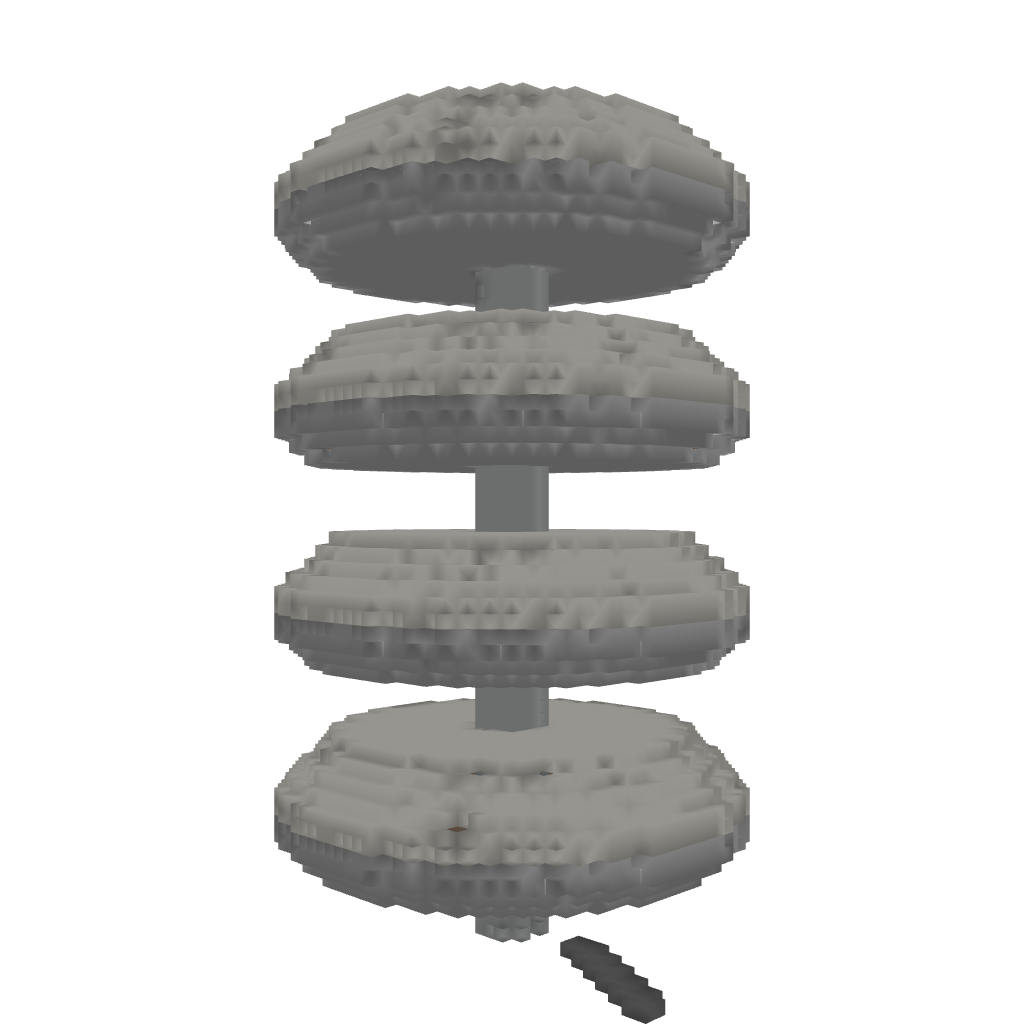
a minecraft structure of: Four Tier Garden